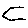
Label: hexagon